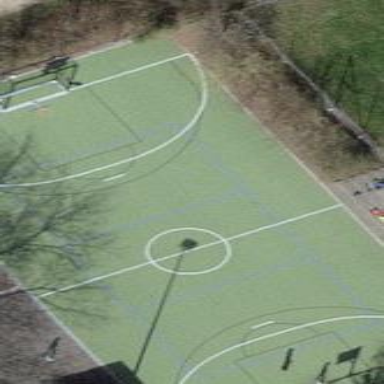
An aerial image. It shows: Soccer pitch with tartan surface for leisure land.